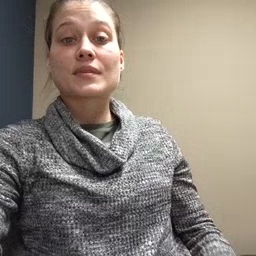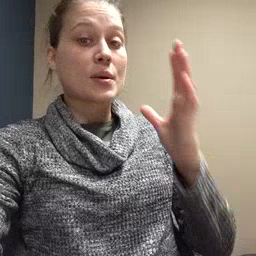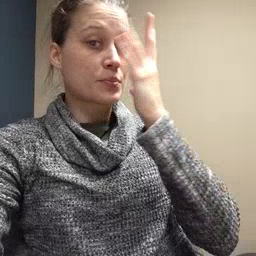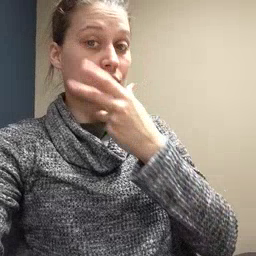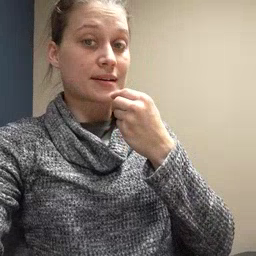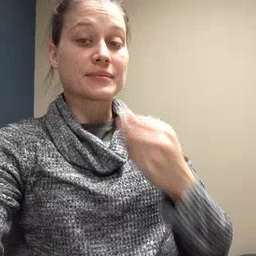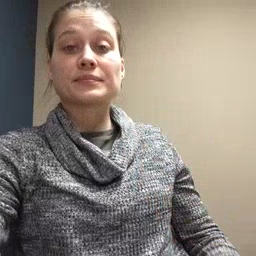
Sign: pretty